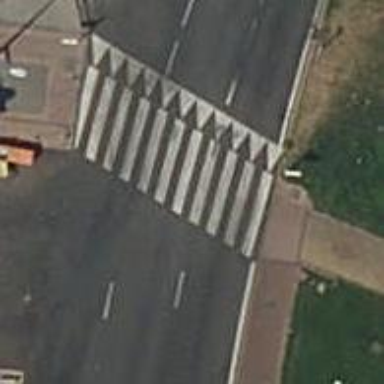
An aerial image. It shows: Uncontrolled zebra crossing with traffic-calming table.